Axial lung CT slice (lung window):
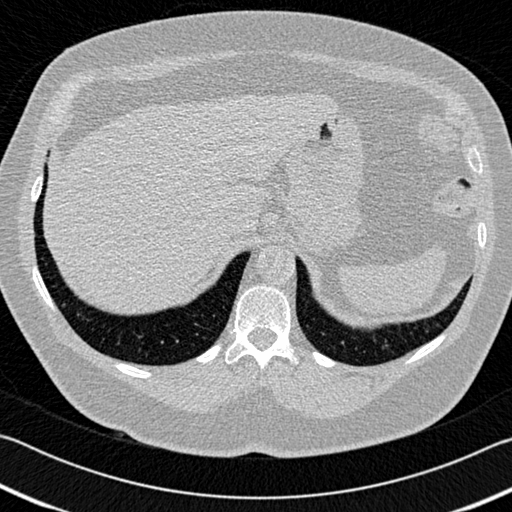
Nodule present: no